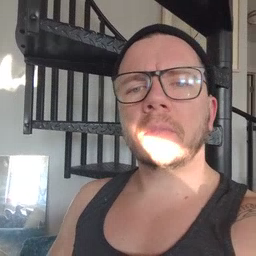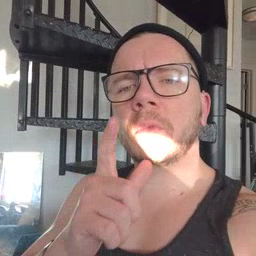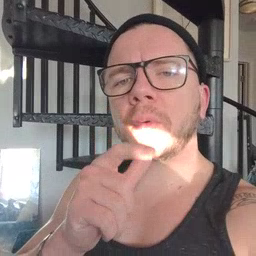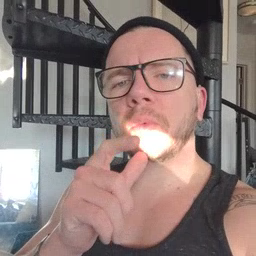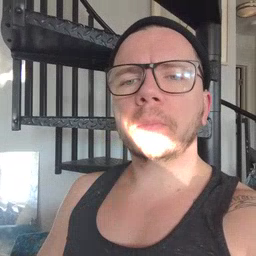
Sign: who